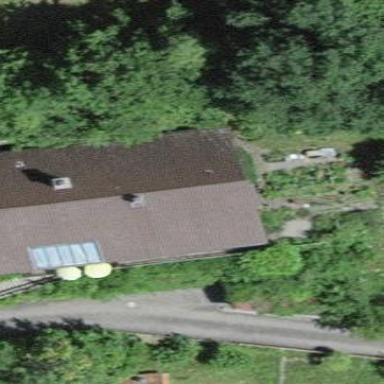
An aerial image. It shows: Simple house.